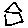
Label: house